Question: I have an array of AnyObjects of NSDates and I am trying to convert to weekdays like (Mon, Tue, Wed..)
The Array looks like this when I print it to the console:
> [2014-12-03 22:16:26 +0000, 2014-12-05 22:16:26 +0000, 2014-12-11
22:16:26 +0000]
'''
var xAxisDates = [AnyObject]()
func dateformatter() {
let formatter = NSDateFormatter()
formatter.dateFormat = "yyyy-MM-dd HH:mm:ss Z"
let weekDayFormatter = NSDateFormatter()
weekDayFormatter.dateFormat = "EEE"
println(xAxisDates)
for i in xAxisDates{
let date = formatter.dateFromString(i as String)
println(weekDayFormatter.stringFromDate(date!))
}
}
'''
> '''
let date = formatter.dateFromString(i as String)
'''
I have been trying all day to figure out what I am doing wrong, and read practically every question on NSDateFormatter but to no avail. I am down casting i as String because if I don't I get error message AnyObject is not convertible to String. My feeling is that the type do not match up, but I am not sure, and I don't know how to find out. I have attached the error message as picture if that helps. If you can recommend a tutorial or book or something on how to understand what is wrong I would appreciate it, as I am trying to learn.
Any help would be much appreciated !

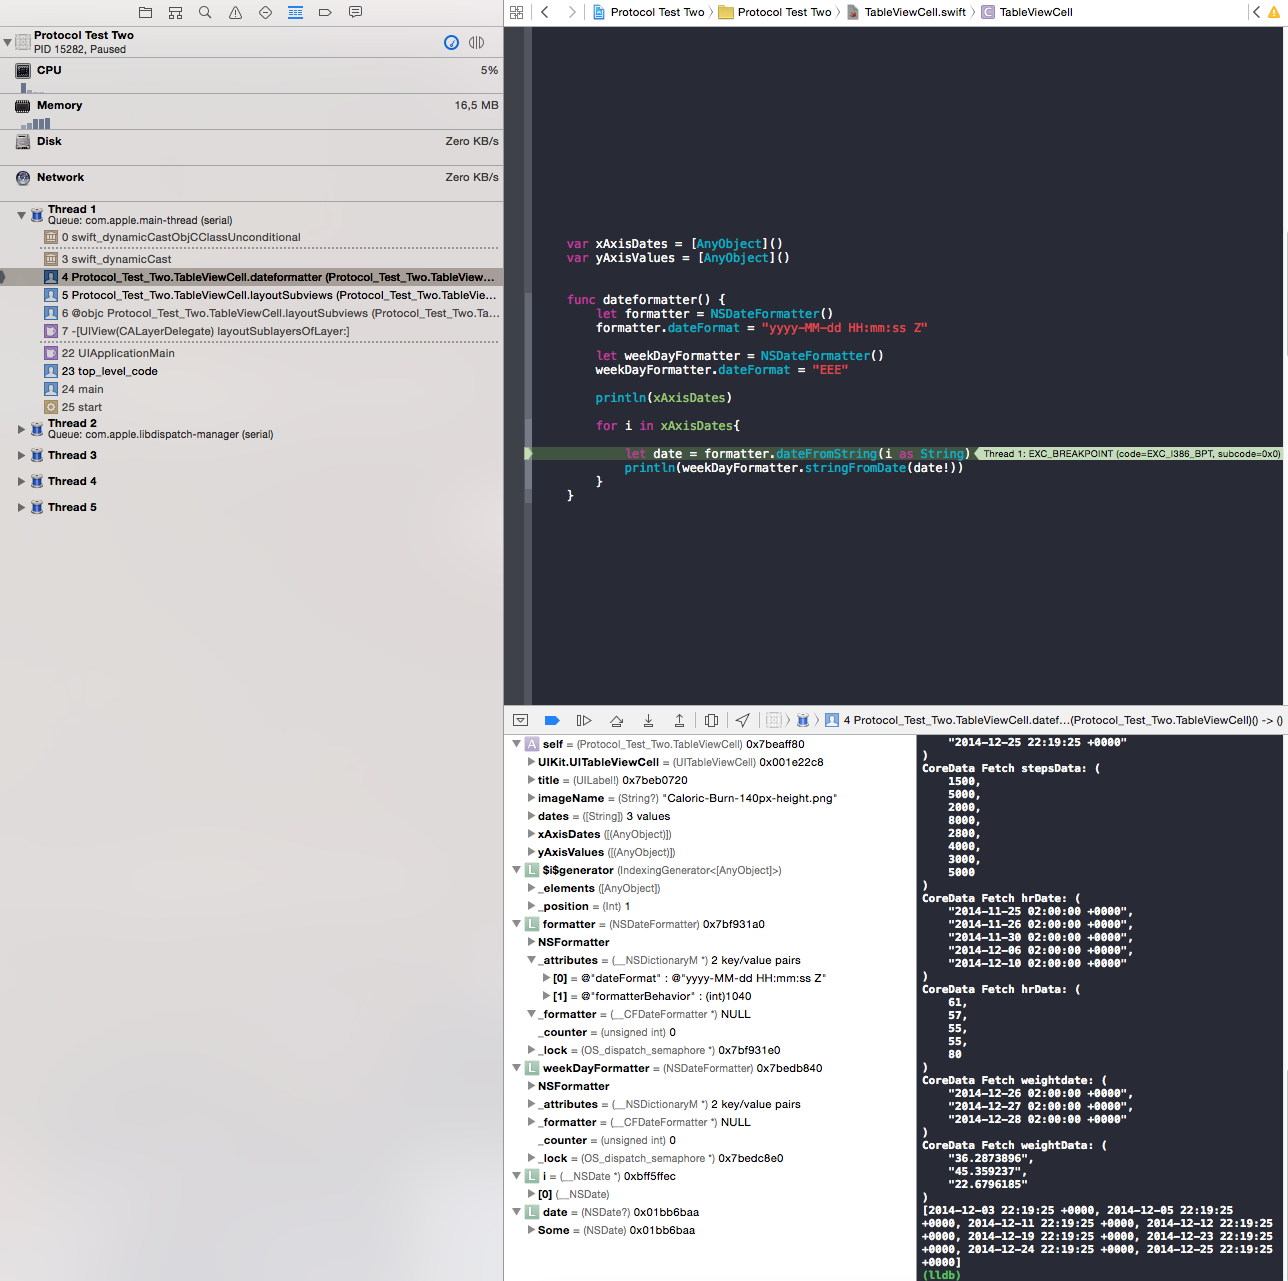
Answer: The 'xAxisDates' array contains 'NSDate' objects, therefore
'''
let date = formatter.dateFromString(i as String)
'''
does not make any sense, and 'i as String' already crashes because 'i' is an 'NSDate'
and not a 'String'.
You just need to convert the dates to a string:
'''
for i in xAxisDates {
println(weekDayFormatter.stringFromDate(i as NSDate))
}
'''
or better check if the array elements actually are 'NSDate' objects:
'''
for i in xAxisDates {
if let date = i as? NSDate {
println(weekDayFormatter.stringFromDate(date))
}
}
'''